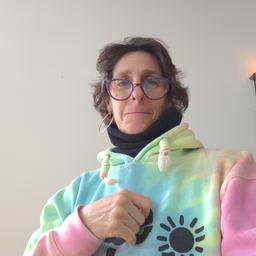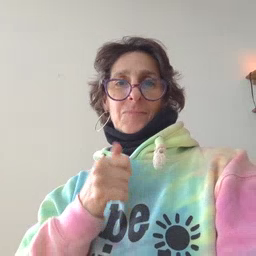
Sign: yourself